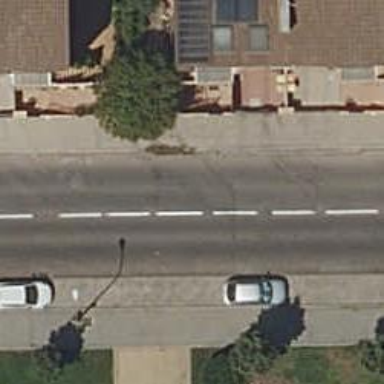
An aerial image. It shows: Footway made of paving stones.